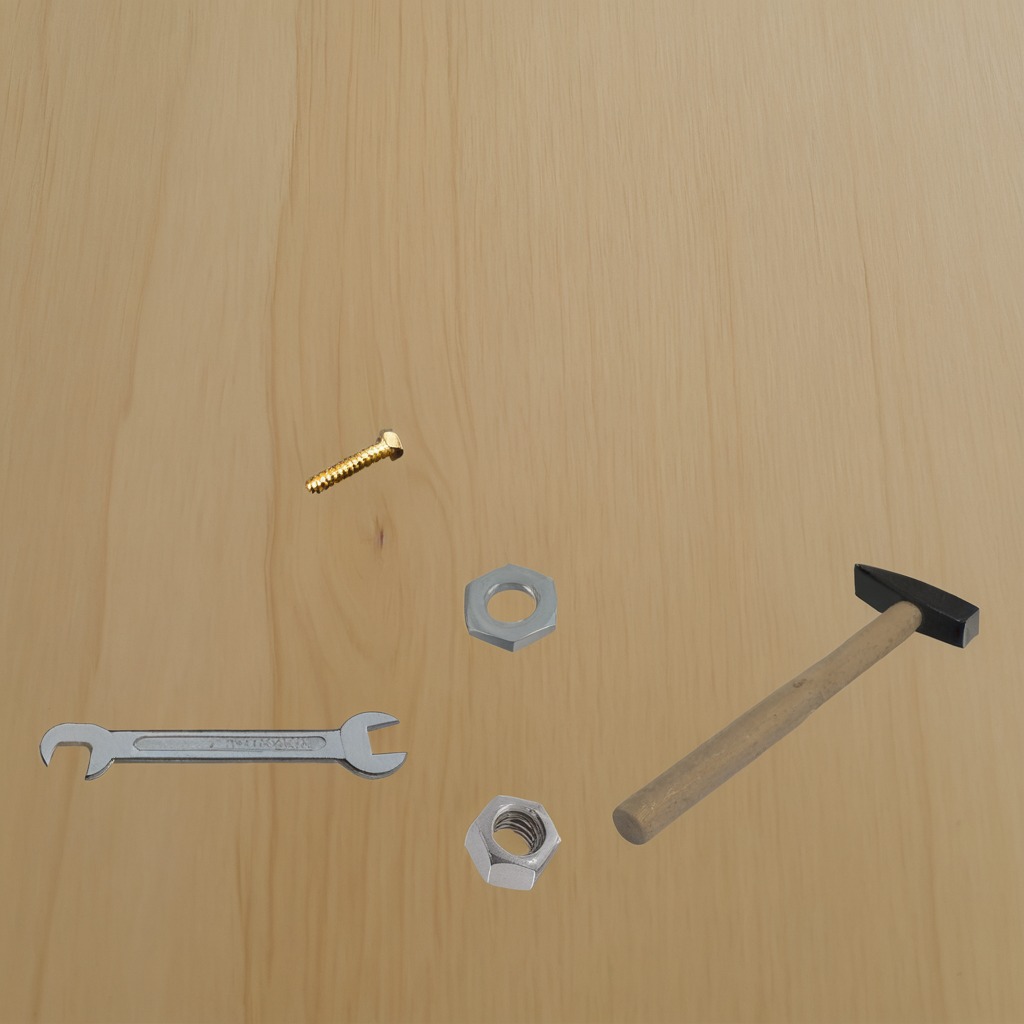
A flat metal washer, a hammer, a metal machine screw, a metal nut, and a wrench are lying on the plywood surface.